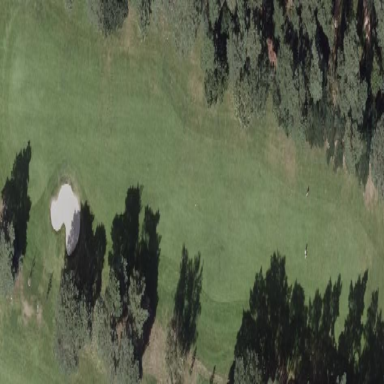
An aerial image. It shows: Golf fairway in the image.